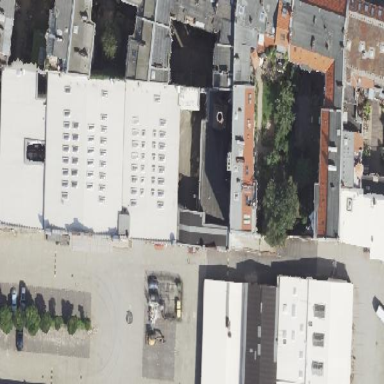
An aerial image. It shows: Commercial building.